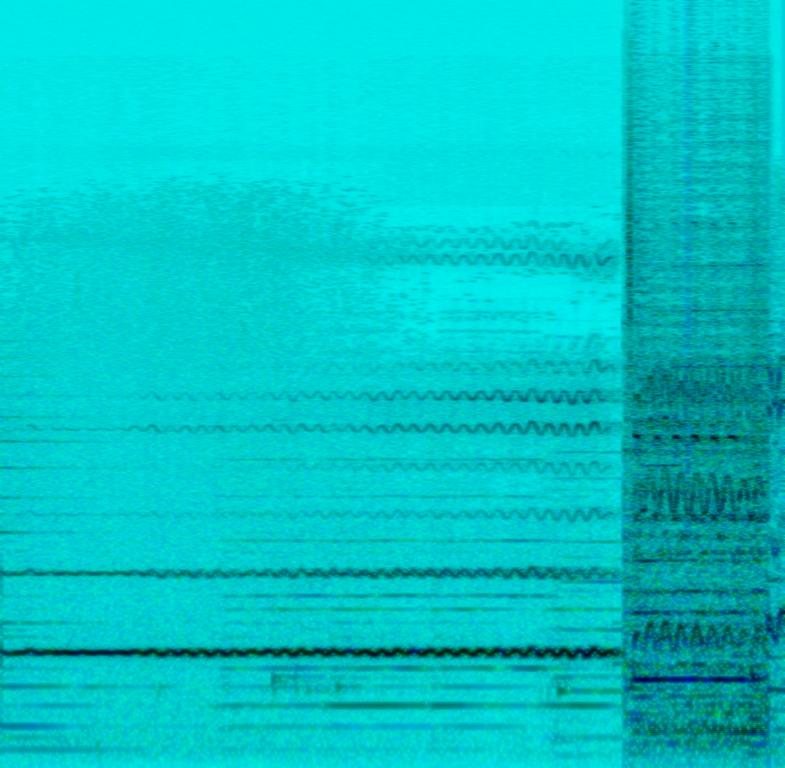
This piece is a compilation of an opera singer's high-pitched singing that shows how high of a pitch she can reach. For the most part, she is holding a single high note as the strings in the orchestra provide the harmonic background.